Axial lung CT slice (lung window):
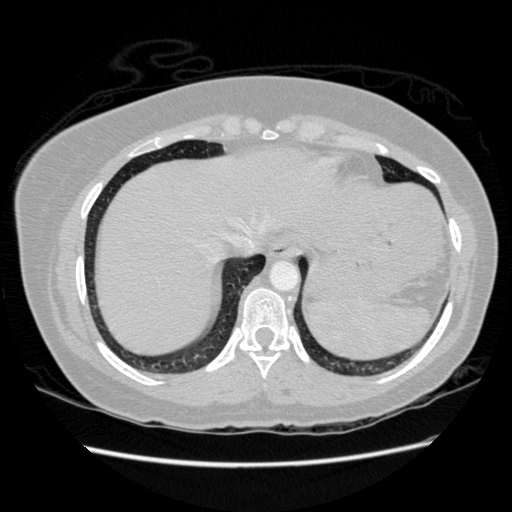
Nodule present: no